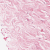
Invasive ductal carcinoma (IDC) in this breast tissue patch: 0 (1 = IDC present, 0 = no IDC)